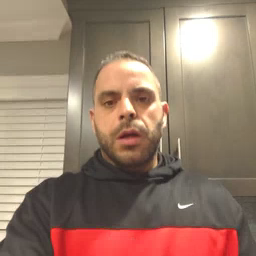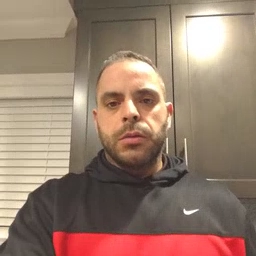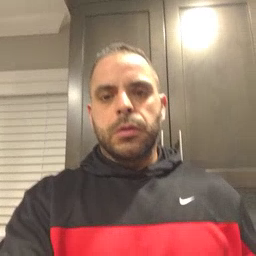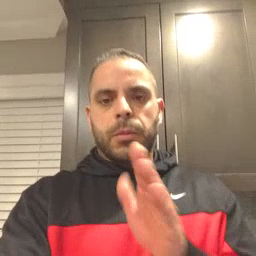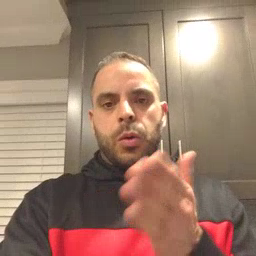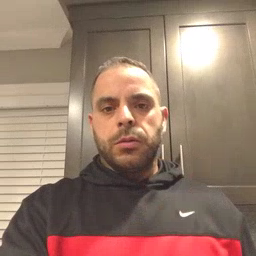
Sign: book